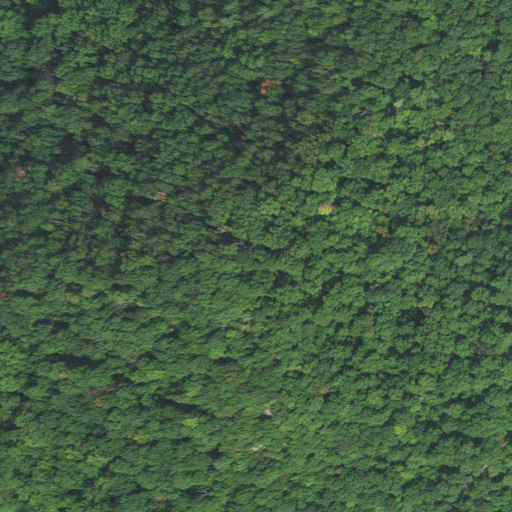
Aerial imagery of mountain in Virginia named Gaar Mountain containing deciduous forest, mixed forest, and evergreen forest